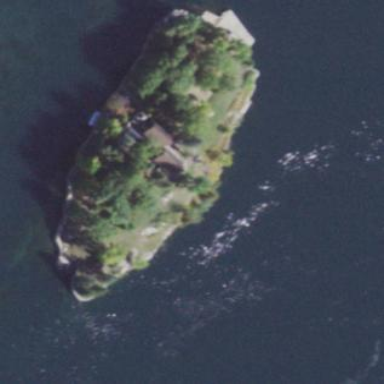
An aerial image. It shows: Islet.